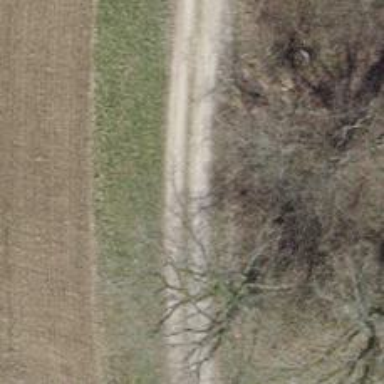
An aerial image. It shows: Track with pebblestone surface. The track type is grade2.